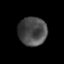
Tissue: lung
Cell type: Epithelial cells
Senescence score: 0.2327
Nuclear area (px): 795
Mean DAPI intensity: 73.428